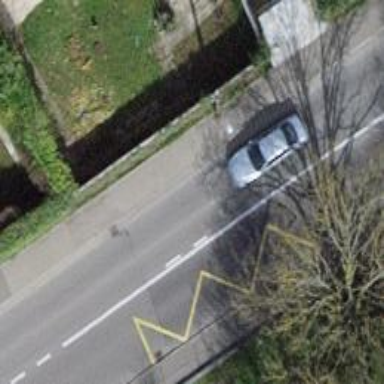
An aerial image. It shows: Bus stop equipped with public transport stop position.